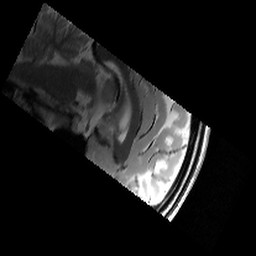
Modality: T2w
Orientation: sagittal
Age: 24
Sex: male
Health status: healthy
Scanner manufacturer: siemens
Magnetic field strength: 3 T
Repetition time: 6 s
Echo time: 0.064 s